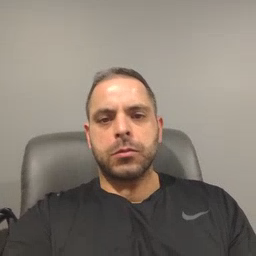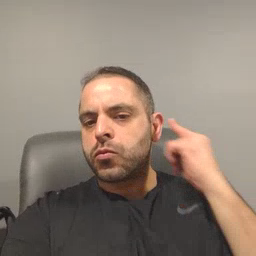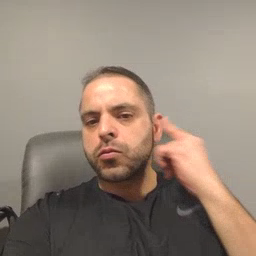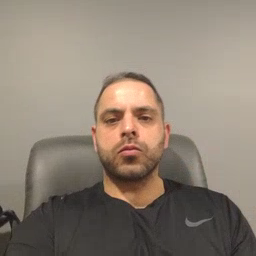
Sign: ear